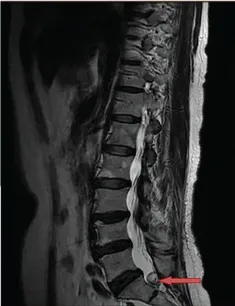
Changes of hemangioblastoma of the magnetic resonance imaging (MRI). A recurrent site at S1 was observed (red arrow) after the first surgery in July 2019.
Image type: radiology (mri)